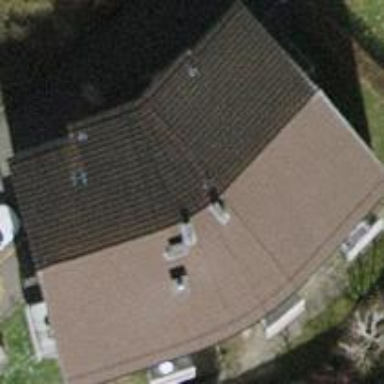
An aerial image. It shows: Apartments building with gabled tile roof.